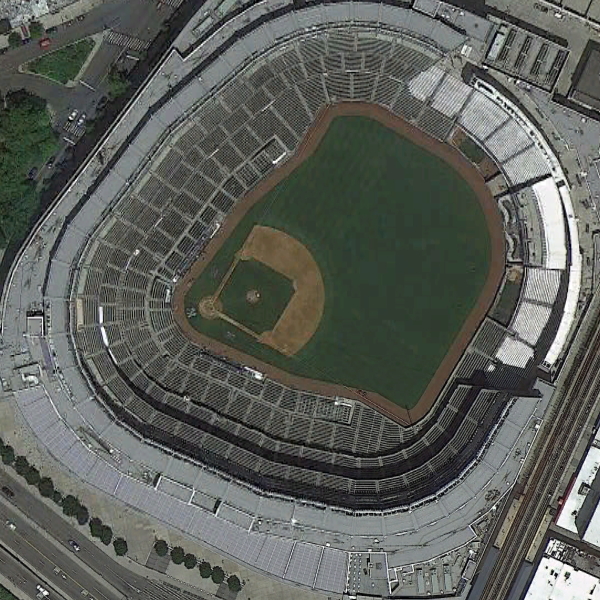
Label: Stadium